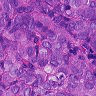
Metastatic tissue present: yes